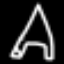
Label: The Eiffel Tower